Question: i have a view that shows the user a form and the user should upload a file and choose all the categories associated with it.
the controller that is responsible in submitting the data should
- retrieve the file info and
insert data in the file category - retrieve the related category ids and
insert them as well in the just
insert the file and the category ids.
this is my problem the controller just gets some info about the category not all of it. basically it only needs the ids for the insertion
i can't use
'''
[HttpPost]
public ActionResult SaveFile(File file, List<Category> Checkbox, HttpPostedFileBase FileUpload)
{
//some stuff
//for example got the first category and named it to category1
file.Categories.Add(category1)
}
'''
i asked someone and he told me you have to select the category you want to insert
is this really necessary ? i only need a category id and a file id to make the insert why would i fire another request to the database that i don't really need

---
i am using
- -
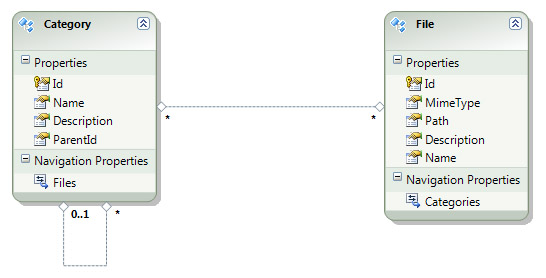
Answer: It is better to select category first because it will save you a lot of possible problems but it is not necessary. You can use dummy category object:
'''
var category = new Category { Id = receivedId };
file.Categories.Add(category);
'''
You will only create new category and you will set its PK. Now you need to handle file insertion where you must explicitly instruct ObjectContext to insert only file (because your categories exists in database):
'''
context.Files.Attach(file); // now whole object graph is attached but marked as Unchanged
context.ObjectStateManager.ChangeObjectState(file, EntityState.Added); // mark only file entity as inserted
context.SaveChanges();
'''
You can also take opposite direction:
'''
context.Files.AddObject(file); // all objects in object graph are marked for insertion
foreach (var category in file.Categories)
{
// you don't want to insert categories again
context.ObjectStateManager.ChangeObjectState(category, EntityState.Unchanged);
}
context.SaveChanges();
'''
This scenario works if you know that all categories exist in your database. If you want to insert new categories together with saving file you will need to query categories first or add some information about which category is new and which is existing.